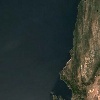
Label: water